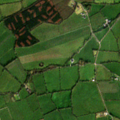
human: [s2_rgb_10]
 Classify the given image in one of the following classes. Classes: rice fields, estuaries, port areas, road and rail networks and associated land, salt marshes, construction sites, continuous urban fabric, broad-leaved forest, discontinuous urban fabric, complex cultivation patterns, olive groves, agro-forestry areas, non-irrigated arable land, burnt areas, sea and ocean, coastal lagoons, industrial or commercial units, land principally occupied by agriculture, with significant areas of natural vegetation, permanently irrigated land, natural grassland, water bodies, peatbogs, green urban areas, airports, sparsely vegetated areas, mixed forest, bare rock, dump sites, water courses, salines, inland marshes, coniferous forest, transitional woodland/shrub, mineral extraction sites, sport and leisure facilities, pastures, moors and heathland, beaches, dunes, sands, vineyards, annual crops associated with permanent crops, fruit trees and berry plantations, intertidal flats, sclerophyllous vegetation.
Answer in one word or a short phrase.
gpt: pastures